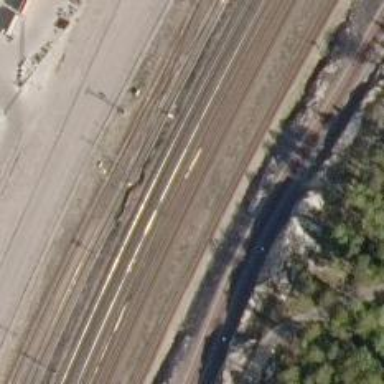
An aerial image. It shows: Railway track with continuous electrified contact lines.